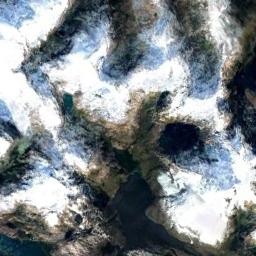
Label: snowberg